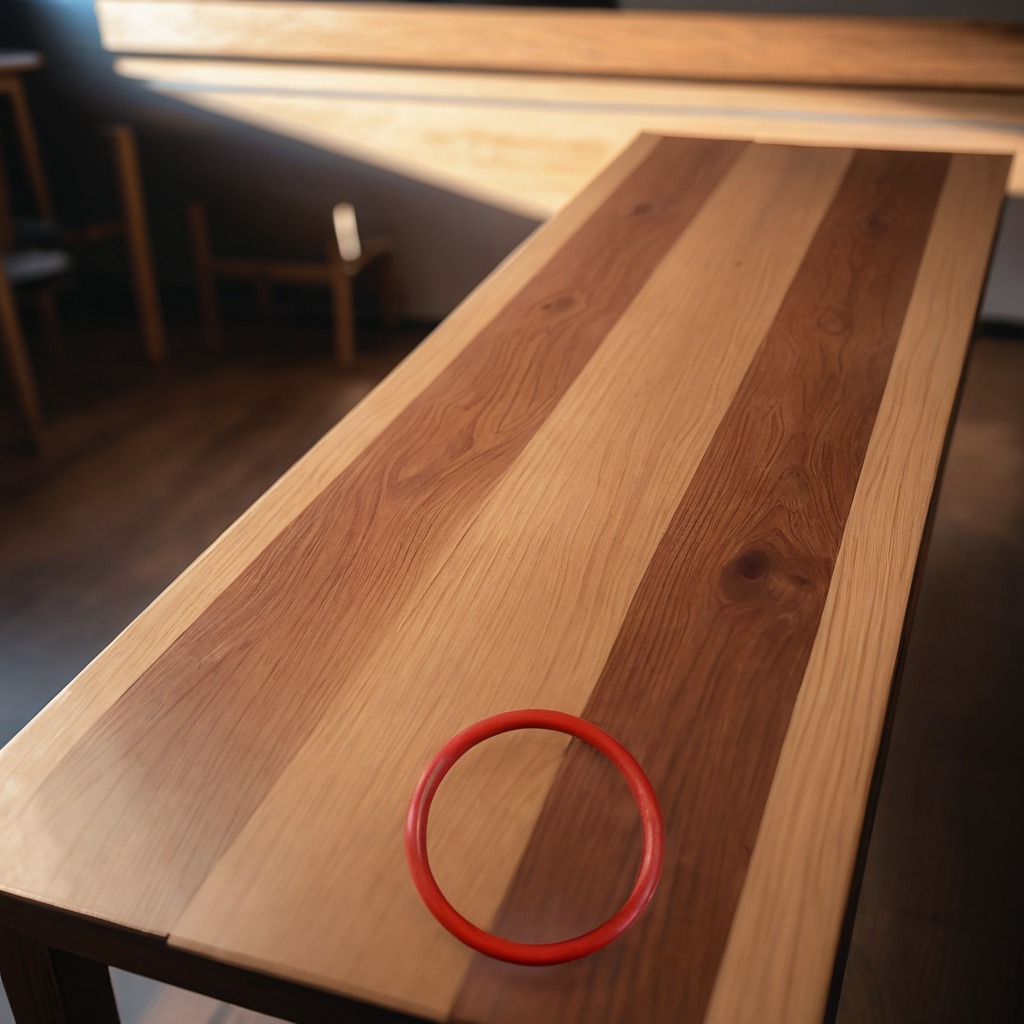
A rubber O-ring is lying on a wooden table in a carpentry studio with rich wood textures and side lighting.